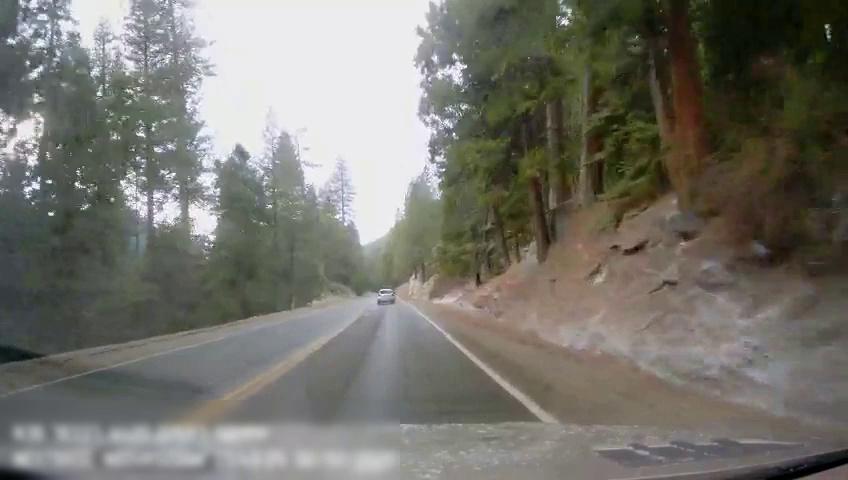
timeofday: Day
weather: Sunny
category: Drivable Space
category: Vehicles | SUV
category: Lanes | Alternate Lane
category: Lanes | Current Lane
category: Lanes | Opposite Lane
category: Lanes | Opposite Lane